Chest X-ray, PA view. Patient: 67 years old, sex F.
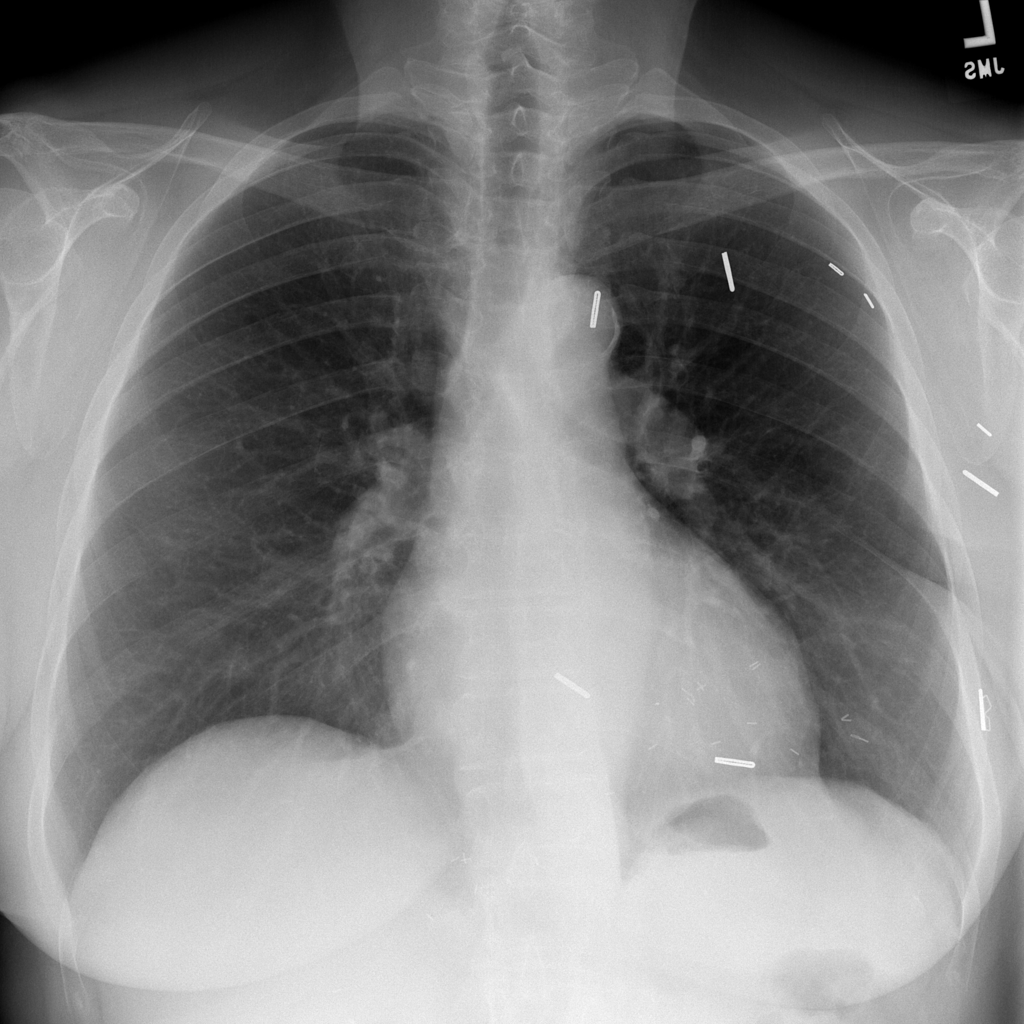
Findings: No Finding